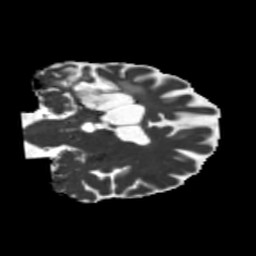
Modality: MD
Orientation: coronal
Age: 68
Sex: female
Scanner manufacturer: siemens
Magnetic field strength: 3 T
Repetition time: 5.25 s
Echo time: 0.08 s